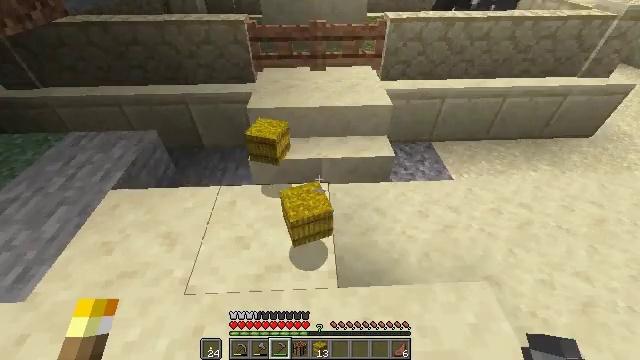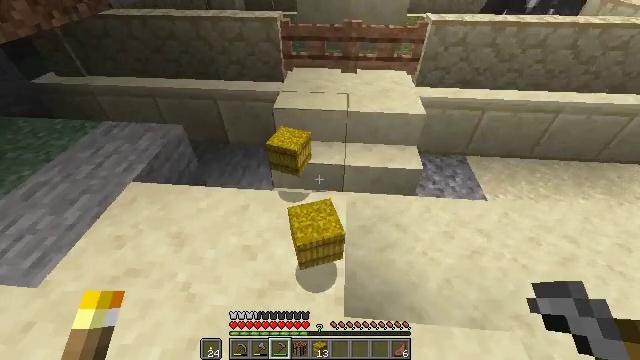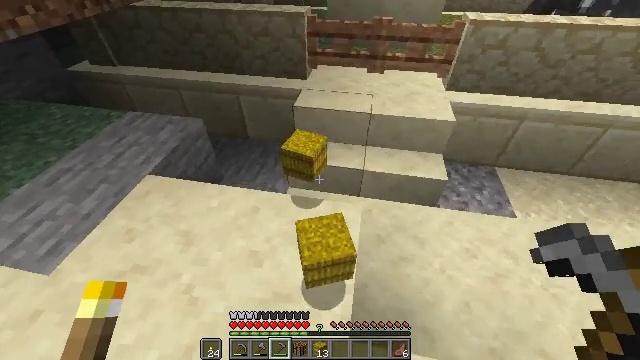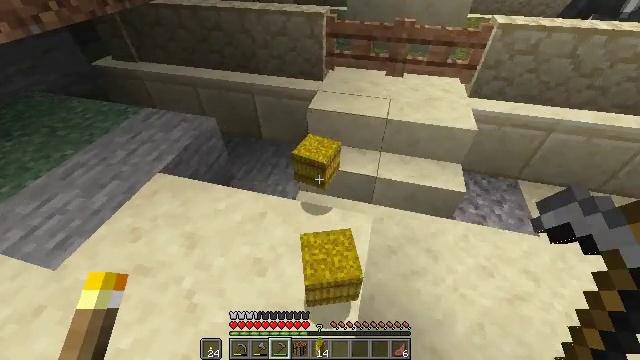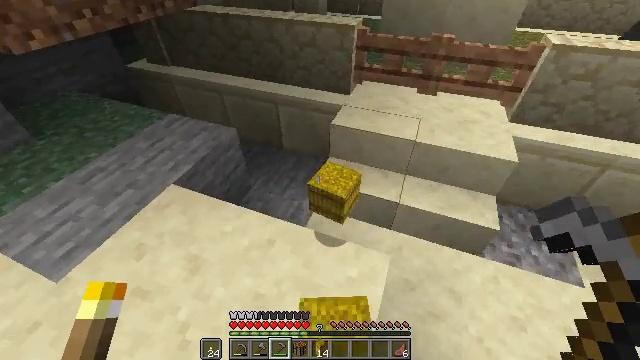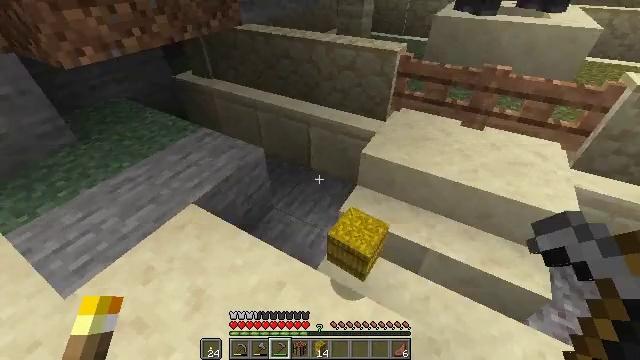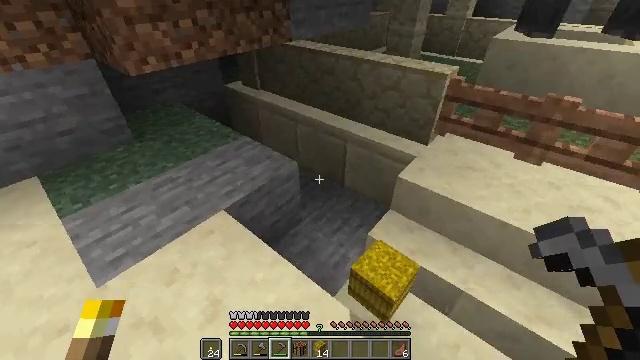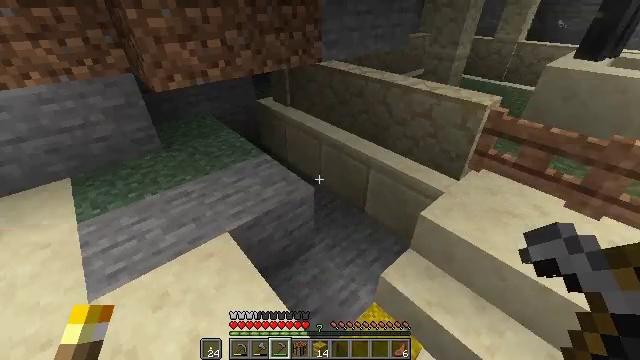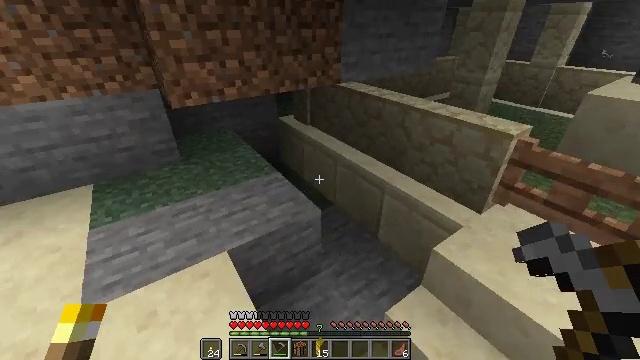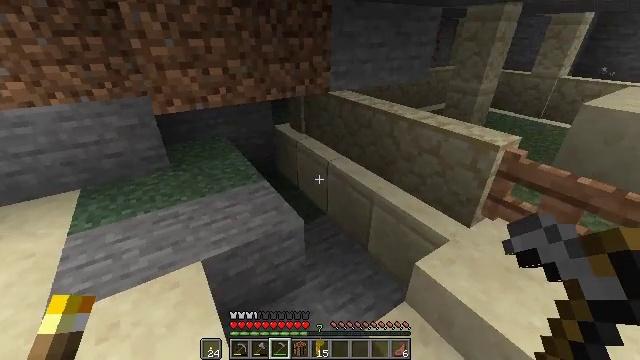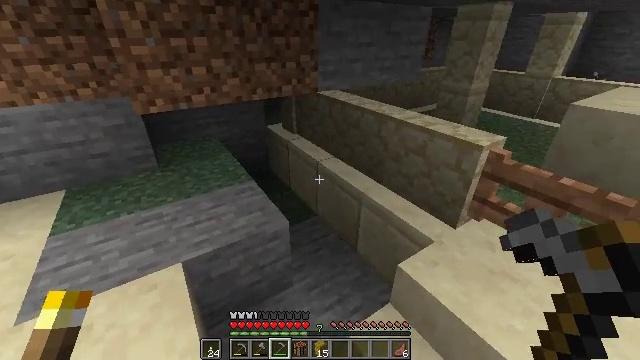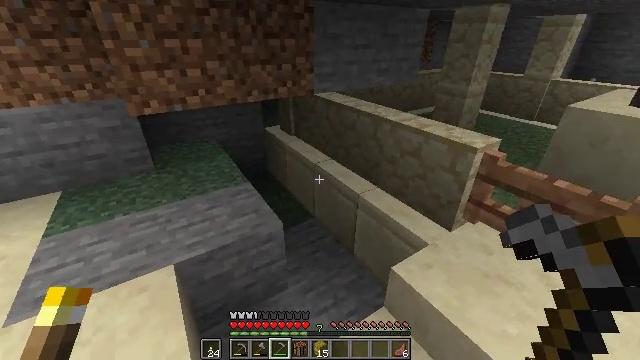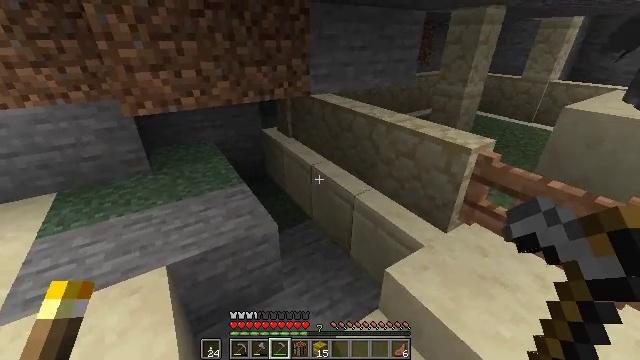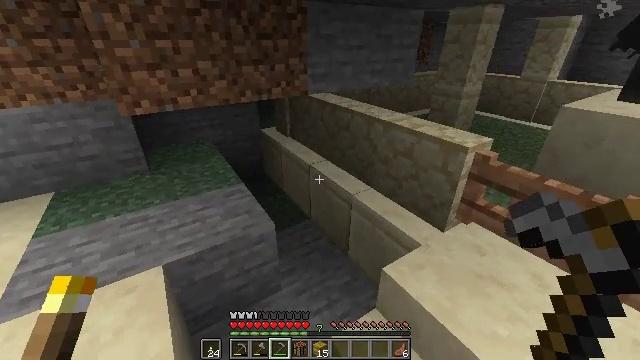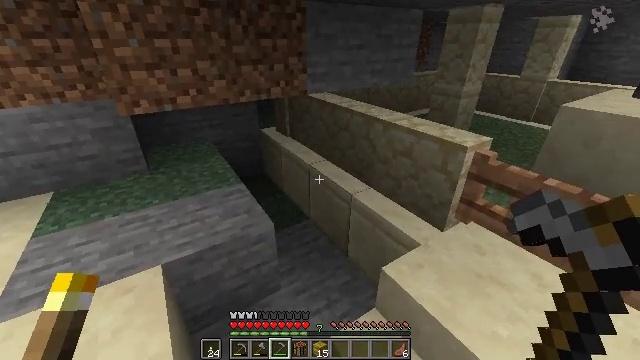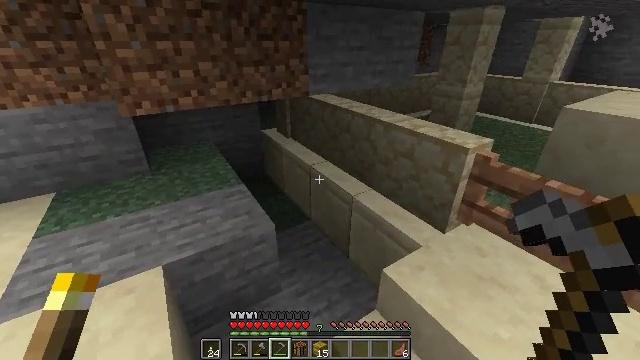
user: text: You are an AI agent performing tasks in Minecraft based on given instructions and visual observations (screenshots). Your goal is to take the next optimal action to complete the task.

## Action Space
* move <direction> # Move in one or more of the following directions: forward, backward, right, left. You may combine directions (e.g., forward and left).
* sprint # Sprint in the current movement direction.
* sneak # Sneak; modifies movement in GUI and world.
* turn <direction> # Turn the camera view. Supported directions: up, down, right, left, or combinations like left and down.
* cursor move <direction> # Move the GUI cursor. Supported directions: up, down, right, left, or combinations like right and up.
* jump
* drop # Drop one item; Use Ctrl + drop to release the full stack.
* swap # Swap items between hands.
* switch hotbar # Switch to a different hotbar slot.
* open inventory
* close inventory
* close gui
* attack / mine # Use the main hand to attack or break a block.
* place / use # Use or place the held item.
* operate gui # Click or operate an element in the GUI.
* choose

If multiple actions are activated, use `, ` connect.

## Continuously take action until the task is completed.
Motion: motion action
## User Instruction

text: Harvest hay blocks from the village.
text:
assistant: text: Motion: move forward, turn left
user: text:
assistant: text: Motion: move forward, turn left
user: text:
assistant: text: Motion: move forward, turn left
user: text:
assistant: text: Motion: move forward, turn left and up
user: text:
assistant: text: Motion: move forward, turn left and up
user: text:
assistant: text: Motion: move forward and move right, turn left and up
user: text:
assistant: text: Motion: move forward and move right, turn left and up
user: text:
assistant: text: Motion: move right, turn left and up
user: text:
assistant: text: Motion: move right, turn left and up
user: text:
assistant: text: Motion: no_op
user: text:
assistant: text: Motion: no_op
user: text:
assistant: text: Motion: no_op
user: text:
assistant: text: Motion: no_op
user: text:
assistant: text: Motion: no_op
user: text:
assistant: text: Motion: no_op
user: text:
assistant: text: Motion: no_op
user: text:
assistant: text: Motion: turn up
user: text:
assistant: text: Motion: turn up
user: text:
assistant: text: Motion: turn up
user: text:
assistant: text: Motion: turn left and up
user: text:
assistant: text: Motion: turn left
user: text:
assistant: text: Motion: turn left
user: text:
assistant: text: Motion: move forward, sprint, turn left and up
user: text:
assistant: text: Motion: move forward, sprint, turn left and up
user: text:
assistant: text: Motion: move forward, sprint
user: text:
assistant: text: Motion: move forward, sprint
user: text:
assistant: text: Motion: move forward, sprint
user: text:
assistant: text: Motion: move forward, sprint
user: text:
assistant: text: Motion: move forward, sprint
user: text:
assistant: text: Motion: move forward, sprint, turn left